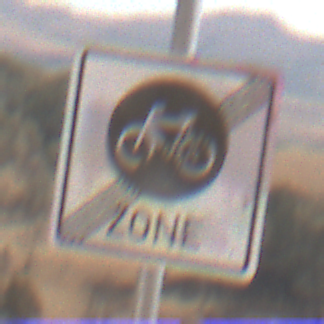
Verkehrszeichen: EndeFahrradzone
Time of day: Midday
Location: Outdoor (Nature)
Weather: PartlyCloudy
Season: NotSpecified
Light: Natural